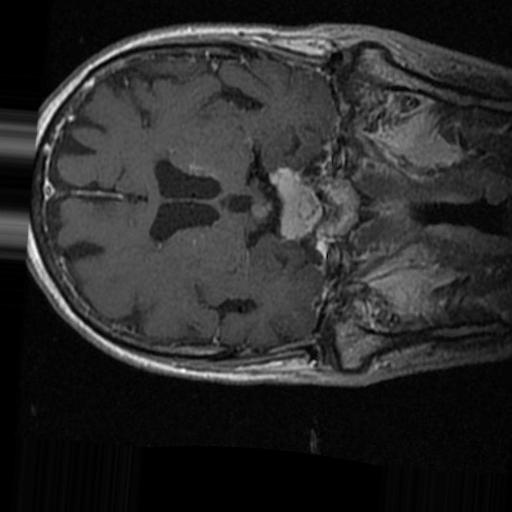
Label: brain_tumor